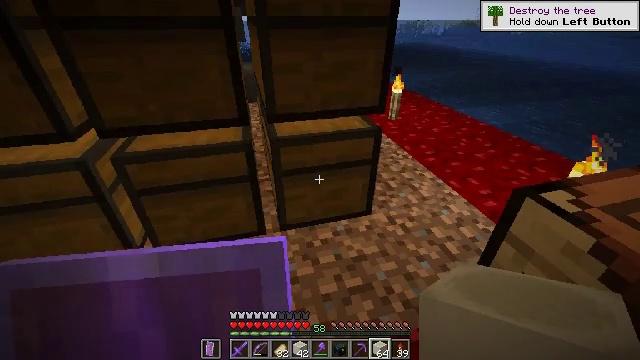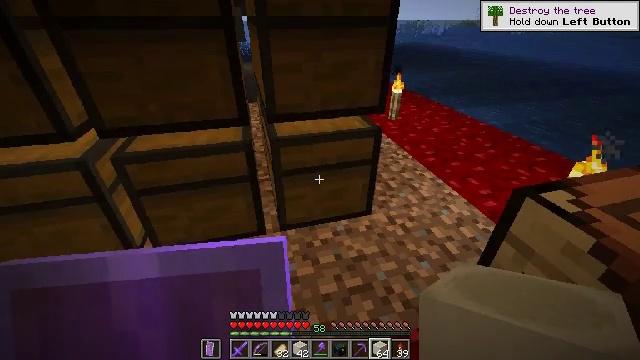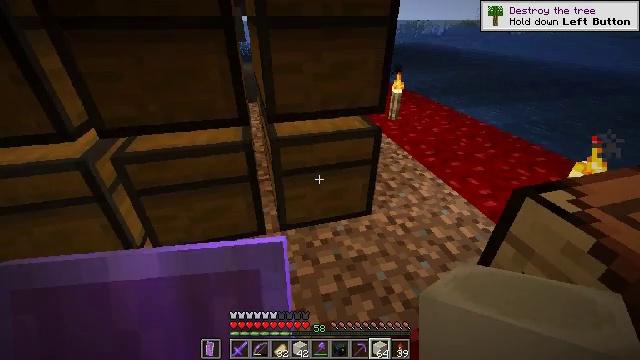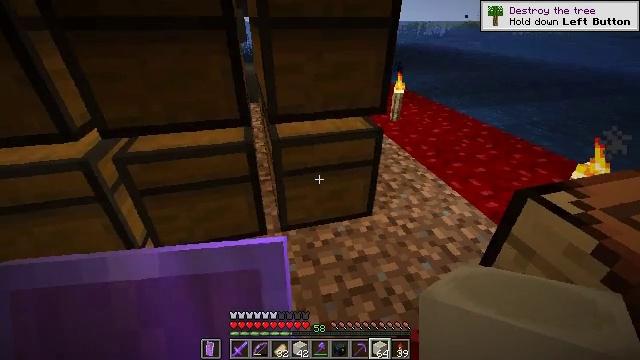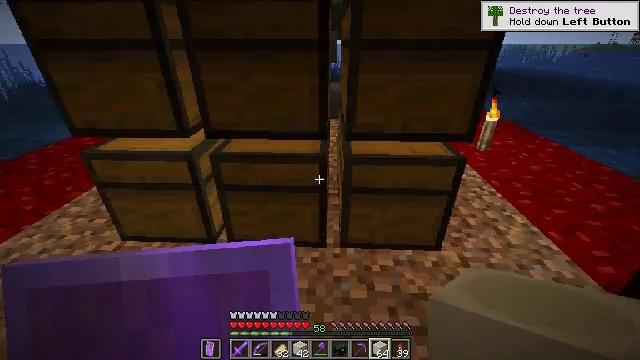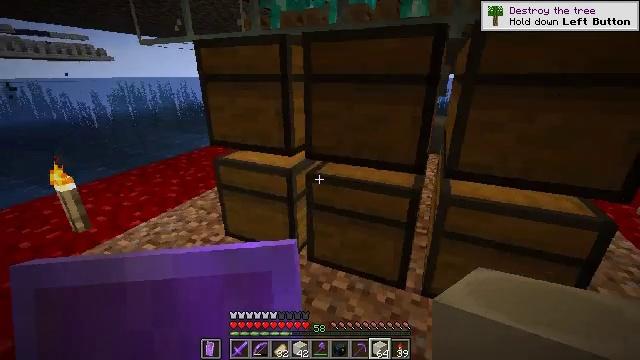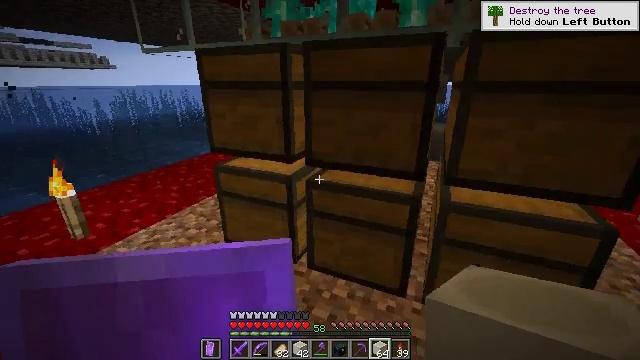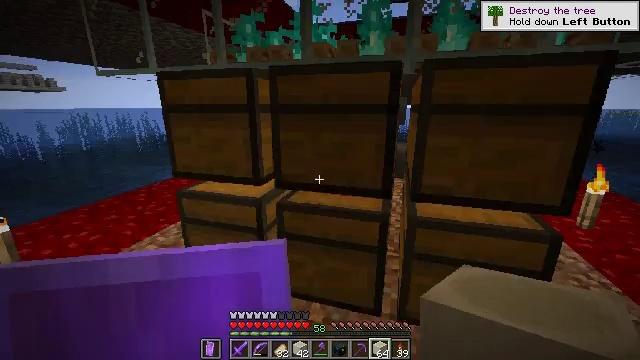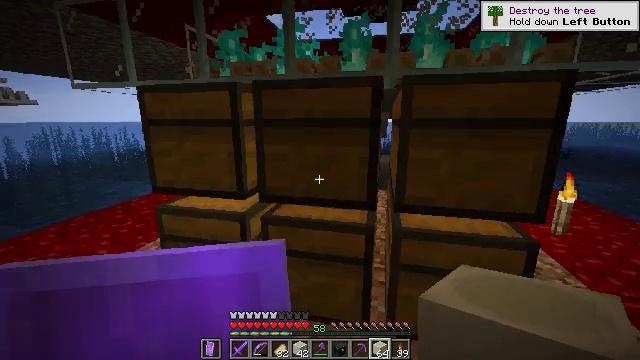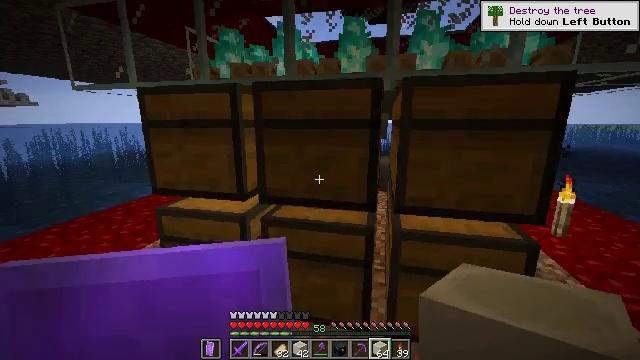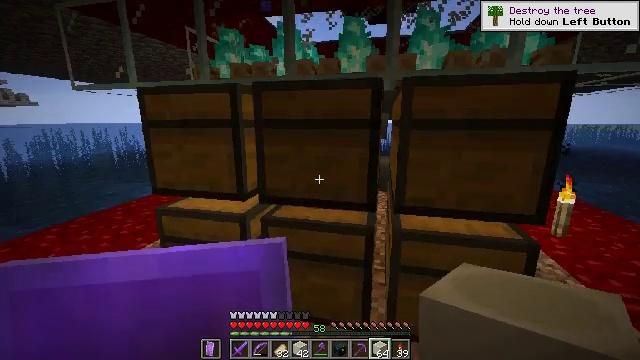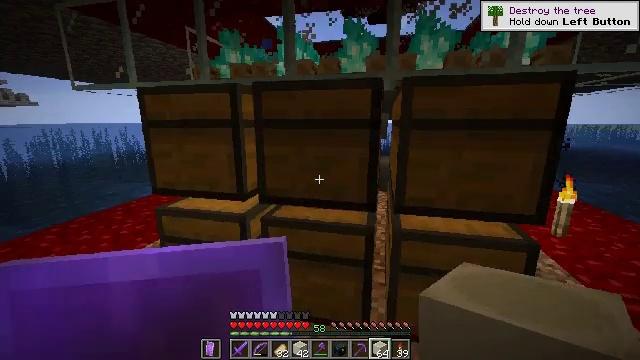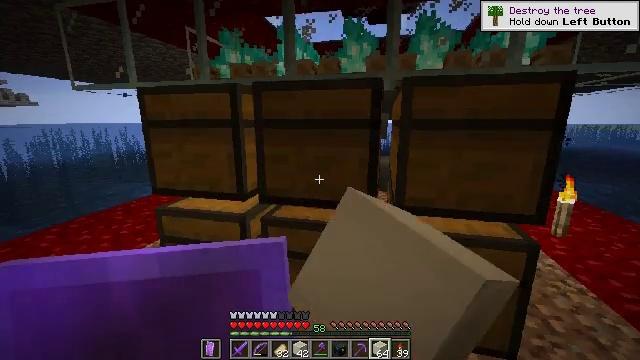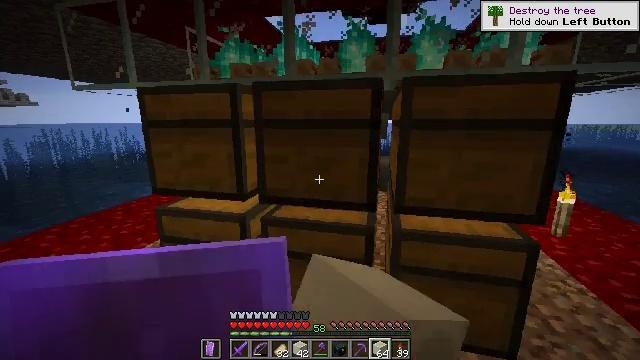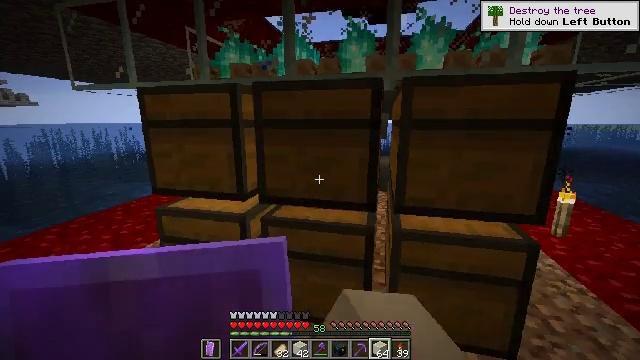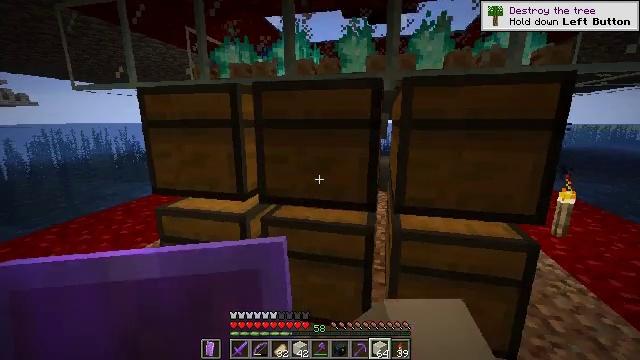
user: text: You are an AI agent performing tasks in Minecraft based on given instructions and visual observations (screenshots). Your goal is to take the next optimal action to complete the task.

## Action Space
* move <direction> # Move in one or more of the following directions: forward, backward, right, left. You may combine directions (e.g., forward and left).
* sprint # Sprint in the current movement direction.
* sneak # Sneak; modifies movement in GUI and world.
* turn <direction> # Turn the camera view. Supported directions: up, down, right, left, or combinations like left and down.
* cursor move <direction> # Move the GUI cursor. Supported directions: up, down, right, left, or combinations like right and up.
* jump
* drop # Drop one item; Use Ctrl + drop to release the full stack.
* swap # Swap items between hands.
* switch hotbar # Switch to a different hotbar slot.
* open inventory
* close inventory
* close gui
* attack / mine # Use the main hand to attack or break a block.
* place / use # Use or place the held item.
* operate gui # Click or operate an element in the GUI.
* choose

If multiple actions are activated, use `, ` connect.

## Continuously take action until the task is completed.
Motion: motion action
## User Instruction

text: Open your crafting grid to make bone meal.
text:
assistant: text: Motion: no_op
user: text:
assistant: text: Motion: no_op
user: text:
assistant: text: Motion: no_op
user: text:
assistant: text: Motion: turn left and up
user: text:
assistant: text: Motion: turn left and up
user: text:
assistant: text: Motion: turn up
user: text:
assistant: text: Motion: turn right and up
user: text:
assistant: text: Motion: turn right and up
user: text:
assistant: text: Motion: no_op
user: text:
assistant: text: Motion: no_op
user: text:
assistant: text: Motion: use / place
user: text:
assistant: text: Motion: use / place
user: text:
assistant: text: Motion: use / place
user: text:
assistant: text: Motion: no_op
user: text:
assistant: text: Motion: no_op
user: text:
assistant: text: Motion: no_op
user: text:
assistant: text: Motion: no_op
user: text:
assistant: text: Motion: no_op
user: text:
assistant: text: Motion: no_op
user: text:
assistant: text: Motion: no_op
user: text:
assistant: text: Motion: no_op
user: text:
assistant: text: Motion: turn right and down
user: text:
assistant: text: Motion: turn right and down
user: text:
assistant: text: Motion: turn down
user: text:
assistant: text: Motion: no_op
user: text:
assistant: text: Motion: no_op
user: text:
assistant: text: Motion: no_op
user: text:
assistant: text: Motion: turn down
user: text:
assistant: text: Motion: no_op
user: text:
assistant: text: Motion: no_op